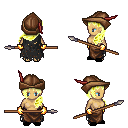
a pixel art fantasy rpg character, female body template, human, tanned skin, black tattered cape, robe skirt, gold left-swept hairstyle, leather cap, gold gloves, black slippers, spear, four views (front, back, left, right), 2x2 character sprite sheet, small pixel art, hard edges, no anti-aliasing